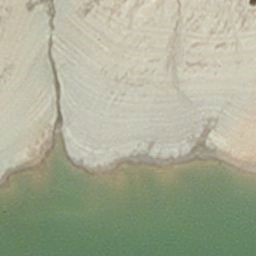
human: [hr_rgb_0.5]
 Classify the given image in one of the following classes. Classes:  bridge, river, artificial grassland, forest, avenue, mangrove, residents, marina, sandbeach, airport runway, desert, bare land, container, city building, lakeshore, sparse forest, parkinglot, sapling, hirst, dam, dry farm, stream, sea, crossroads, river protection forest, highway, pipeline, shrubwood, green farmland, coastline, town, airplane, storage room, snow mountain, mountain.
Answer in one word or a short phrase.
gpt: hirst